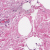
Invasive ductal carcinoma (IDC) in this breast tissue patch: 0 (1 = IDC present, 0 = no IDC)